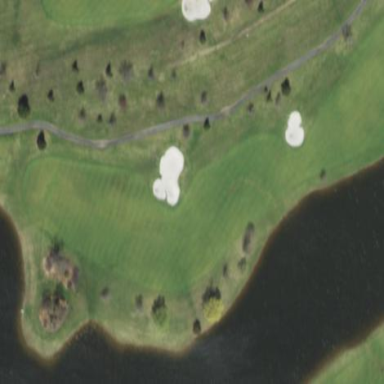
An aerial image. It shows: Water hazard on golf course. The hazard is natural water feature.